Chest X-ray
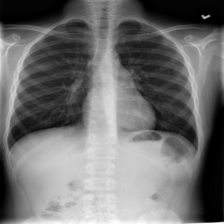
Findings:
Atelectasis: negative
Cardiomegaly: negative
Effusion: negative
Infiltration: negative
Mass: negative
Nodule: negative
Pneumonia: negative
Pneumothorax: negative
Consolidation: negative
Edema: negative
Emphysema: negative
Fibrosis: negative
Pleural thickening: negative
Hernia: negative